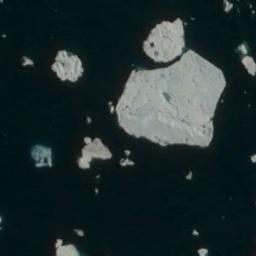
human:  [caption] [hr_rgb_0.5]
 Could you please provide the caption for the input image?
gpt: A large piece of sea ice and several small pieces of sea ice float in the deep blue sea .

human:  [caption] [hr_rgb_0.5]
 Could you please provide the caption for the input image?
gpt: Sea ice is surrounded by water .

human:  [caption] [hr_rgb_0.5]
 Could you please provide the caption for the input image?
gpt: A large piece of ice and a few small pieces of ice floating around it float on the deep blue sea .

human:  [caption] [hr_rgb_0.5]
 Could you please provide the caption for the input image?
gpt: There is a big ice and many small ice on the deep blue sea .

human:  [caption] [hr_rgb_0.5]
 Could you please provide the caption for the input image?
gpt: There are some pieces of sea ice .